Question: I have a two AB and CD (in red). These two segments are facing each others. They are not completely parallel but will never be perpendicular to each others either.
From that, I need to find the two of these segments (in blue) that oppose each others (i.e. the two normals are outside ABCD). I know how to calculate the normals of the segments but obviously each segment has two normals, and I cannot figure out how to programmatically select the ones I need. Any suggestion?

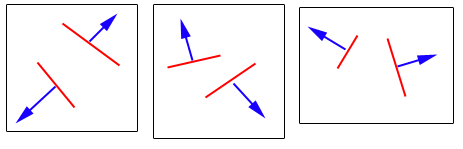
Answer: Calculate the vector v between the midpoints of the two segments, pointing from AB to CD. Now the projection of the desired normal to AB onto v must be negative and the projection of the desired normal to CD onto v must be positive. So just calculate the normals, check against v, and negate the normals if needed to make them satisfy the condition.
Here it is in Python:
'''
# use complex numbers to define minimal 2d vector datatype
def vec2d(x,y): return complex(x,y)
def rot90(v): return 1j * v
def inner_prod(u, v): return (u * v.conjugate()).real
def outward_normals(a, b, c, d):
n1 = rot90(b - a)
n2 = rot90(d - c)
mid = (c + d - a - b) / 2
if inner_prod(n1, mid) > 0:
n1 = -n1
if inner_prod(n2, mid) < 0:
n2 = -n2
return n1, n2
'''
Note that I assume the endpoints define lines meeting the conditions in the problem. Nor do I check for the edge case when the lines have the same midpoint; the notion of "outside" doesn't apply in that case.